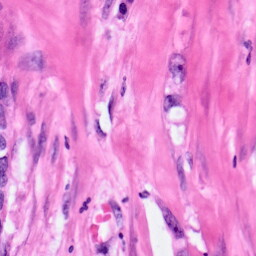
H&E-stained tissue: Pancreatic